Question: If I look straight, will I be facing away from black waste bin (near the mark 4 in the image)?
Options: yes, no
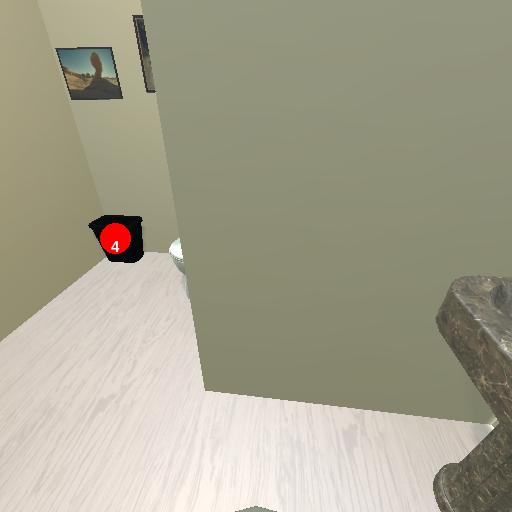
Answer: yes